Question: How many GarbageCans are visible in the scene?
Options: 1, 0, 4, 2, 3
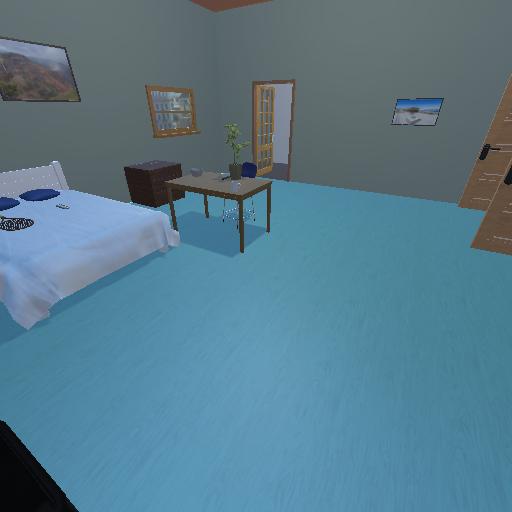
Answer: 1